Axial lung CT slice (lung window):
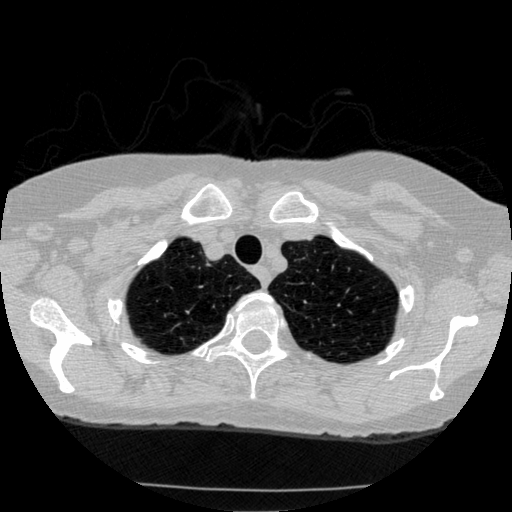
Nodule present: no